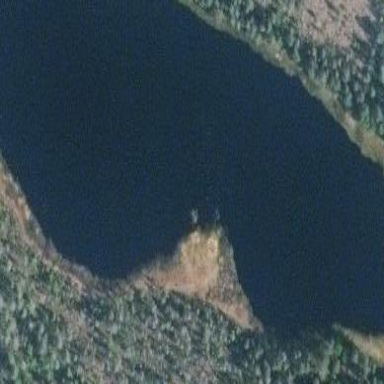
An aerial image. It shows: Pond with natural water.